Question: What are the aggregate function in MDX do exactly when i apply it on a percentage column in SSAS or SSRS? I know it's not the sum and i don't think it's average?

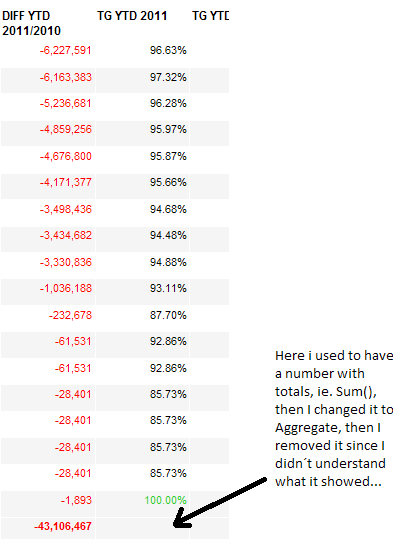
Answer: Aggregate function is not supposed to be used on top of calculations. I hope you are not retrieving percentage or ratio values from outside. Since such values are not aggregatable in the cube. For such Measures you need to retrieve the components and do the division inside the cube.
Aggregate function is fine to use for Measures you retrieve. For the measures you calculate in the cube, you need to handle time balance yourself. It is very difficult to advise more since each cube considerably different.
aggregate function does aggregation based on the aggregation property of measures retrieved.
For example, if a physical measure has aggregation property set to SUM, then it will sum.
In addition, if you use account dimension (instead of using many measures) then it can also dynamically choose aggregation type. For example you can mark a certain account with SUM, and another one with last, it will dynamically aggregate even though you may have single Measure type with aggregation type = byaccount.
If you use aggregate function on a formula then the default behaviour to apply time balance to the measures you physically retrieve(formula components) and then evaluate the formula.
So instead of evaluating the formula and applying time balance, it is applying time balance to components and then ignoring any time balance you possibly set(this part only valid for account type dimension).
Only in the case of account dimension you can set time balance property on a calculated member/derived cell(like parent), but still that property is ignored. This is the same problem like in Essbase. Engine just silently ignores it.